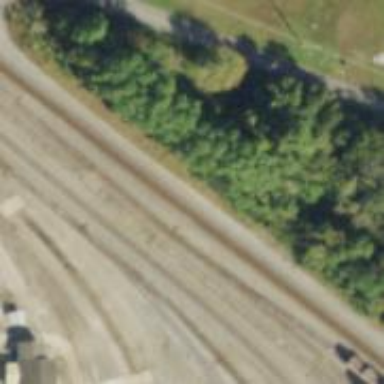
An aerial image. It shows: Railway yard in service.